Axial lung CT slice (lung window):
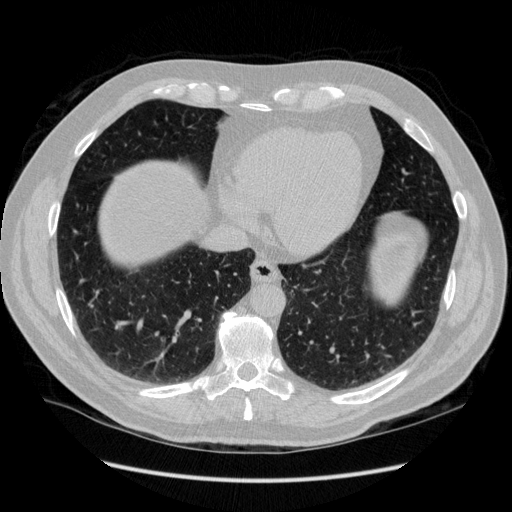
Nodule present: no